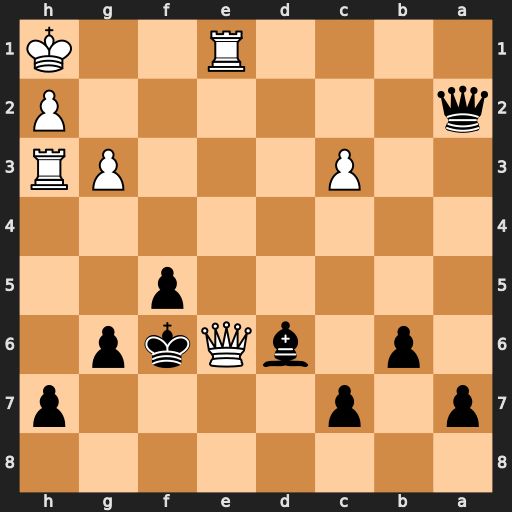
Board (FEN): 8/p1p4p/1p1bQkp1/5p2/8/2P3PR/q6P/4R2K
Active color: b
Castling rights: -
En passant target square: -
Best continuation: Qxe6 Rxe6+ Kxe6